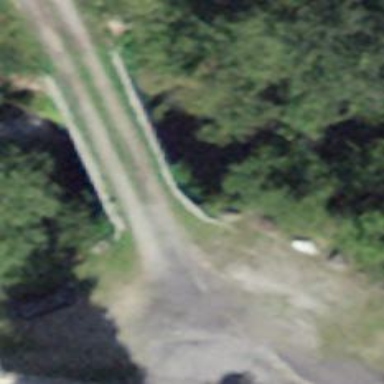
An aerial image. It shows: Track road with grade2 bridge.